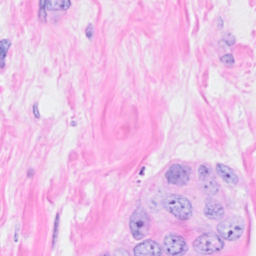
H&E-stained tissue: Breast